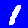
Digit: 1